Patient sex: F
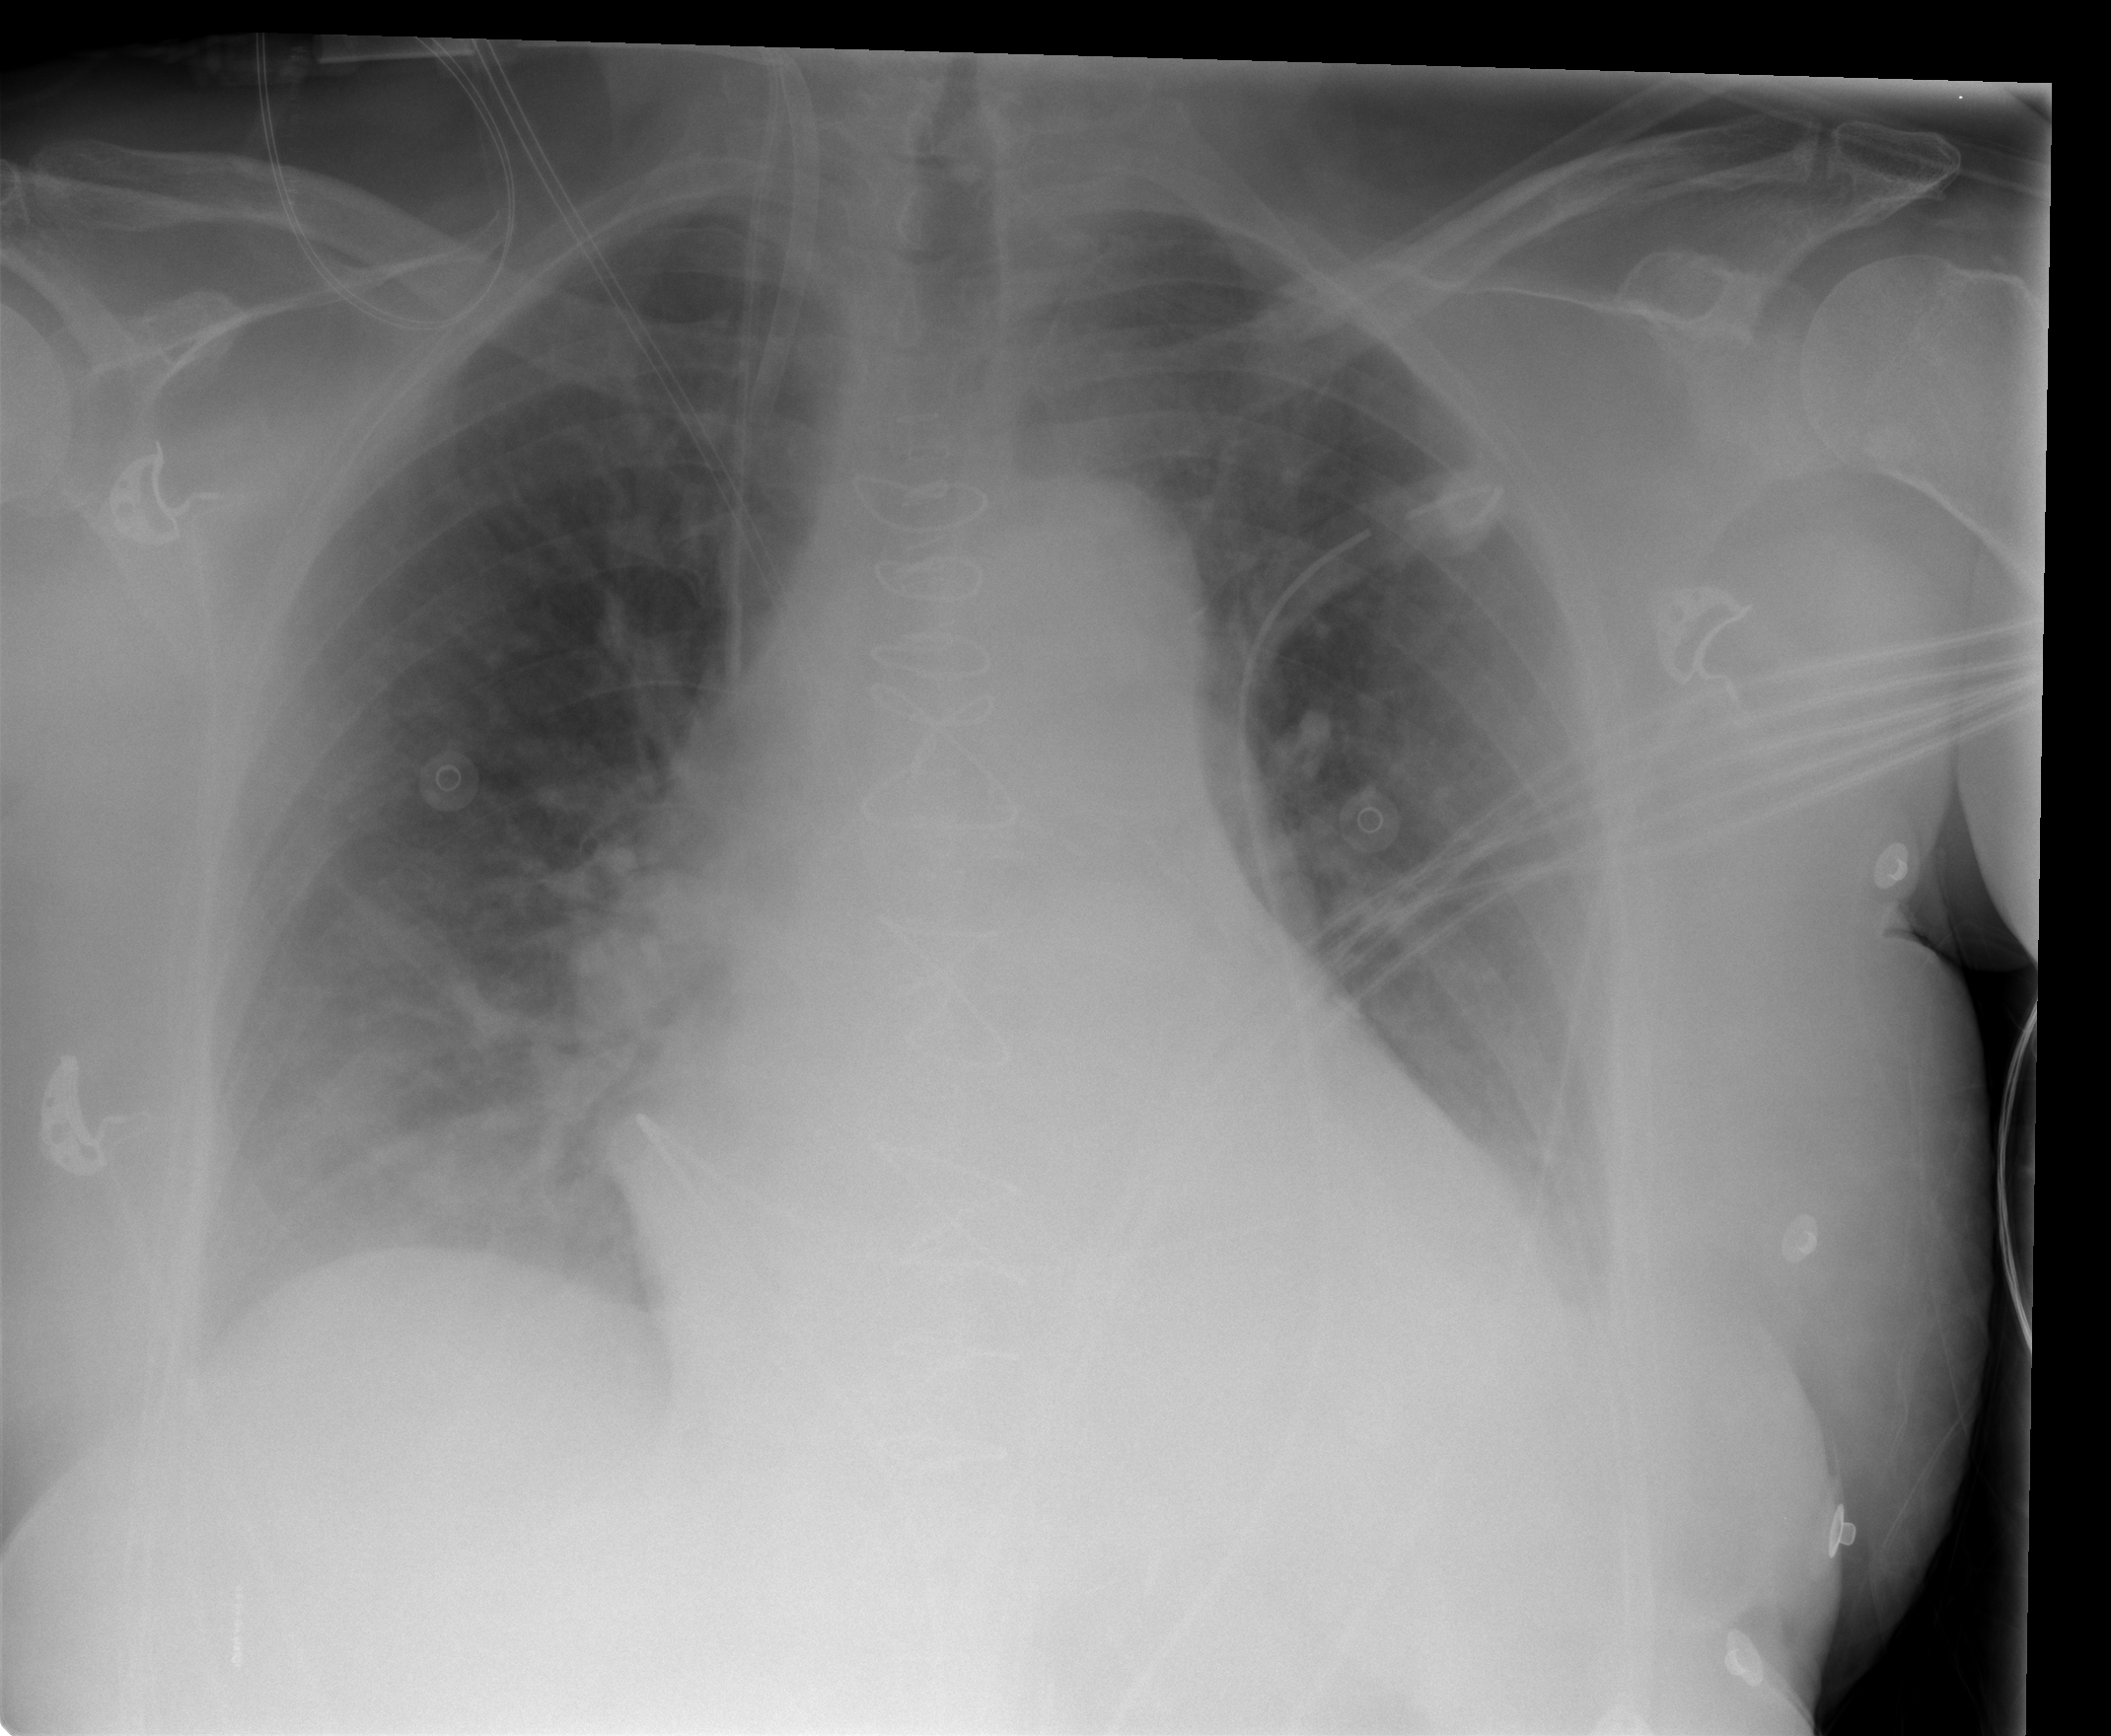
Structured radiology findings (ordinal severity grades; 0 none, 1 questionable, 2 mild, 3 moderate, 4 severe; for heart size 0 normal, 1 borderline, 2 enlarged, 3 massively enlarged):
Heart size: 2
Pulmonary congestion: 2
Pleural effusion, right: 2
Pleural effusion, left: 2
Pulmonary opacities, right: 0
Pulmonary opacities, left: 0
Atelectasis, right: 2
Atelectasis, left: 2